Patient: sex M, age 44
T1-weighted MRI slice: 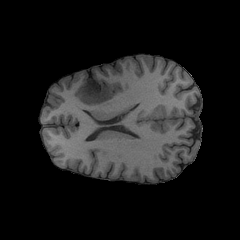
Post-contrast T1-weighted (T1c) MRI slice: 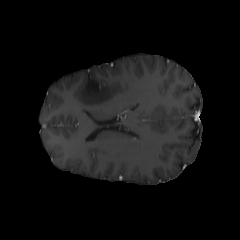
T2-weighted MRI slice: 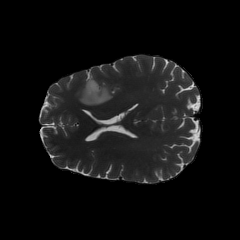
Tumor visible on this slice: yes
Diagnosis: Astrocytoma, IDH-mutant
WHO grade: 2